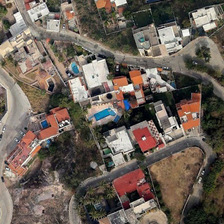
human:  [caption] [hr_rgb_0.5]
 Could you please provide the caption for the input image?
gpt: many buildings and green trees are in a resort .

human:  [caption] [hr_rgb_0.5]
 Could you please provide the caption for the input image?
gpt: there are many different function areas in the resort .

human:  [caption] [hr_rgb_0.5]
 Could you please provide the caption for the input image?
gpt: there are many different function areas in the resort .

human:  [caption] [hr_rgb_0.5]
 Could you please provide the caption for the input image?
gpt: many buildings and green trees are in a resort .

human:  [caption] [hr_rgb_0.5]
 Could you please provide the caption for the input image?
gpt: many buildings and green trees are in a resort .